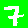
Digit: 7